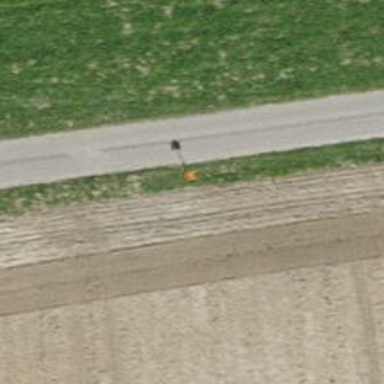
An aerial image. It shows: Pipeline marker.